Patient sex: M
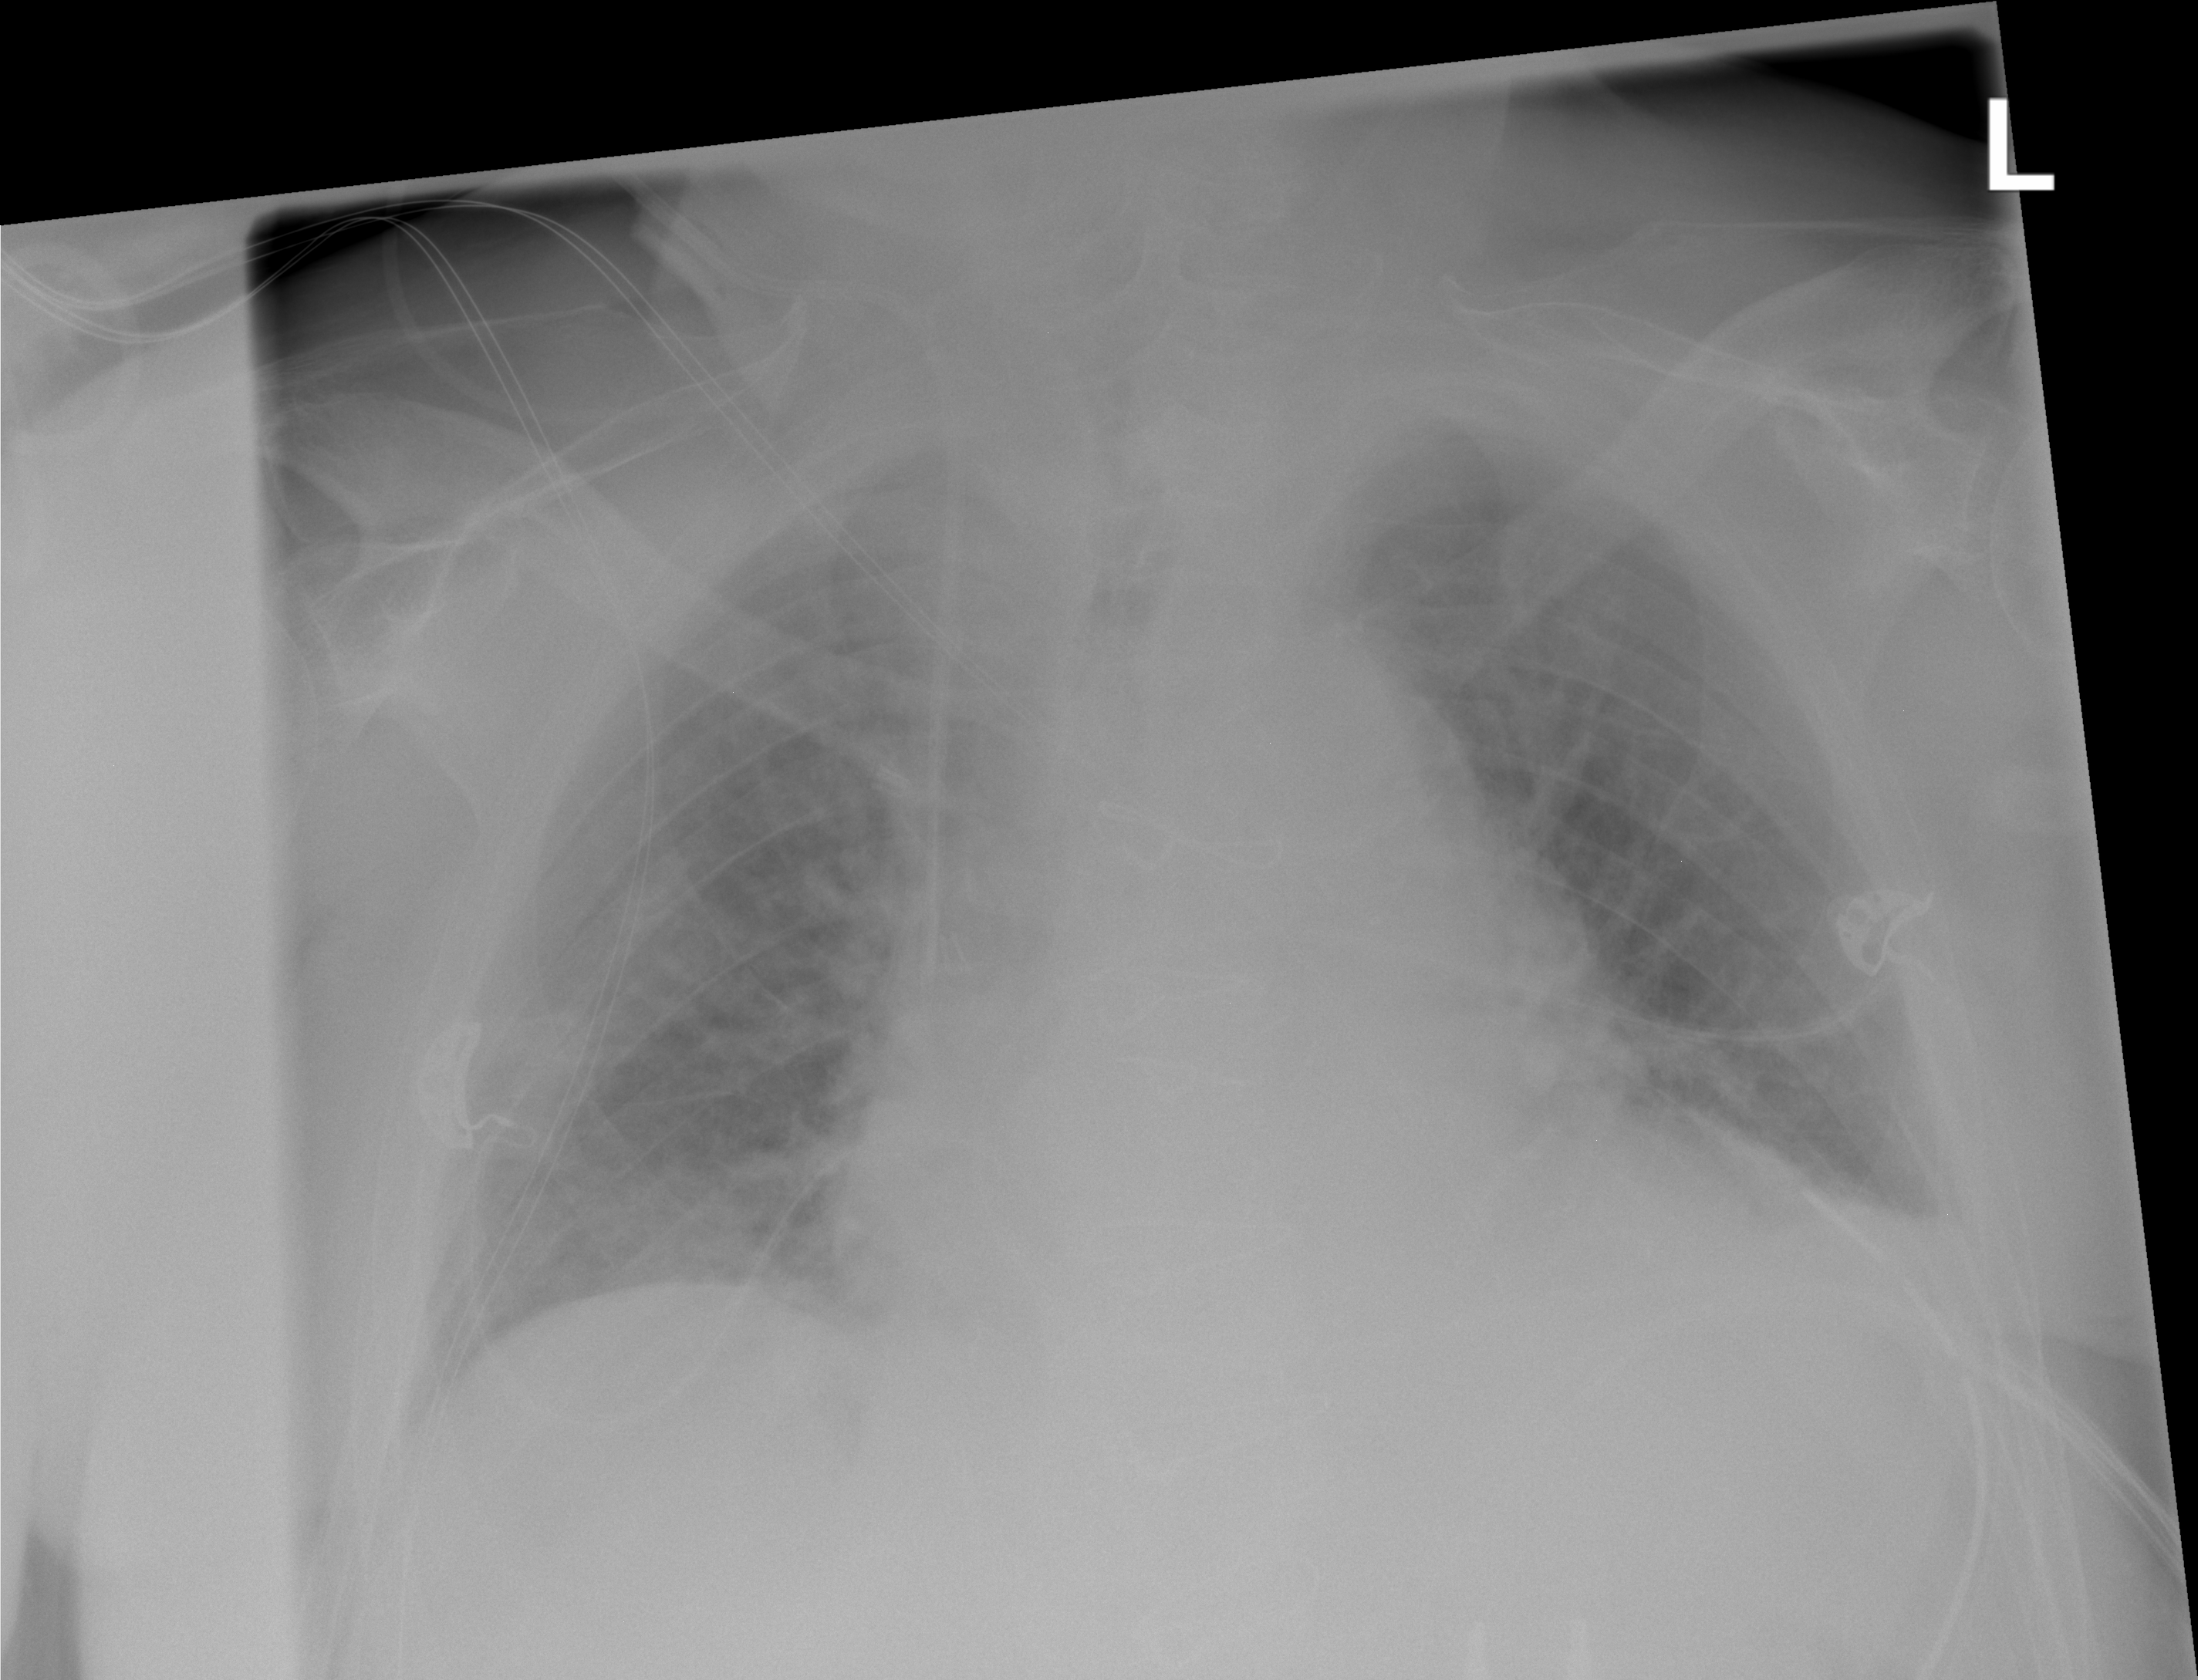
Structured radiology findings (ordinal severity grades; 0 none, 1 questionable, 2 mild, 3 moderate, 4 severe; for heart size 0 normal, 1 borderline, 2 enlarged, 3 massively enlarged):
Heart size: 2
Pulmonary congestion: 2
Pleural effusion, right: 0
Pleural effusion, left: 2
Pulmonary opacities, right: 0
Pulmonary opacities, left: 0
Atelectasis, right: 2
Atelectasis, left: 2